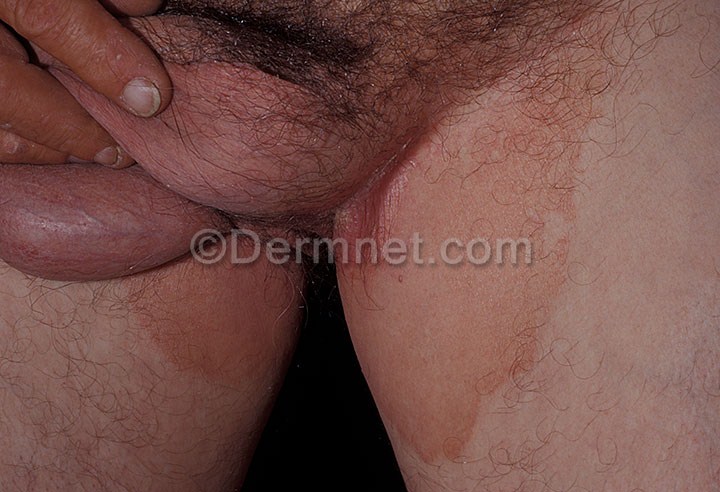
Disease: Tinea Ringworm Candidiasis and other Fungal Infections